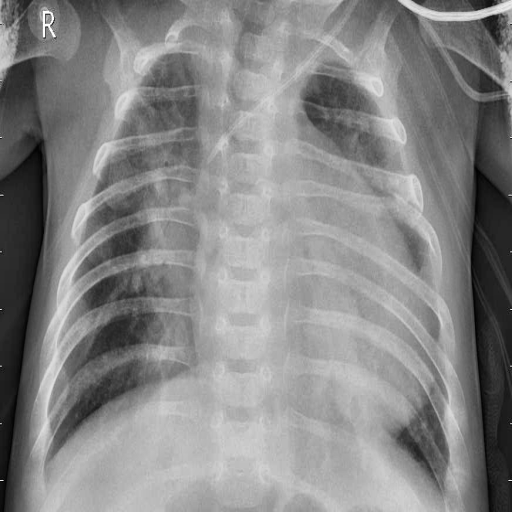
Finding: PNEUMONIA